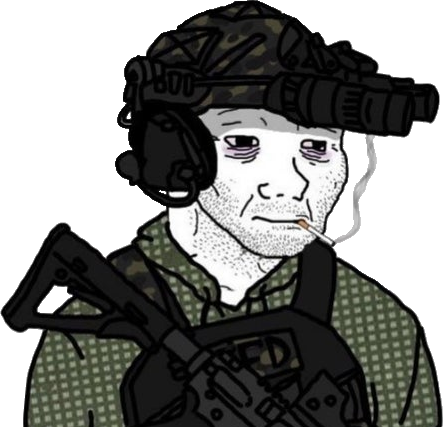
Label: 5_Doomer